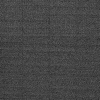
Atmospheric dust classification: dusty